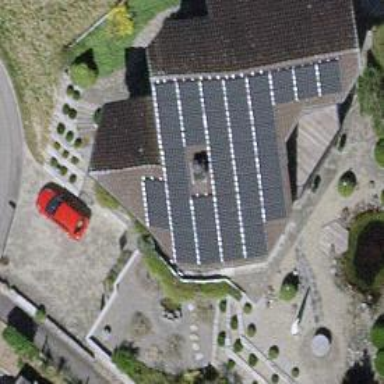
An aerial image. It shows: Solar power generator.